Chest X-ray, AP view. Patient: 32 years old, sex F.
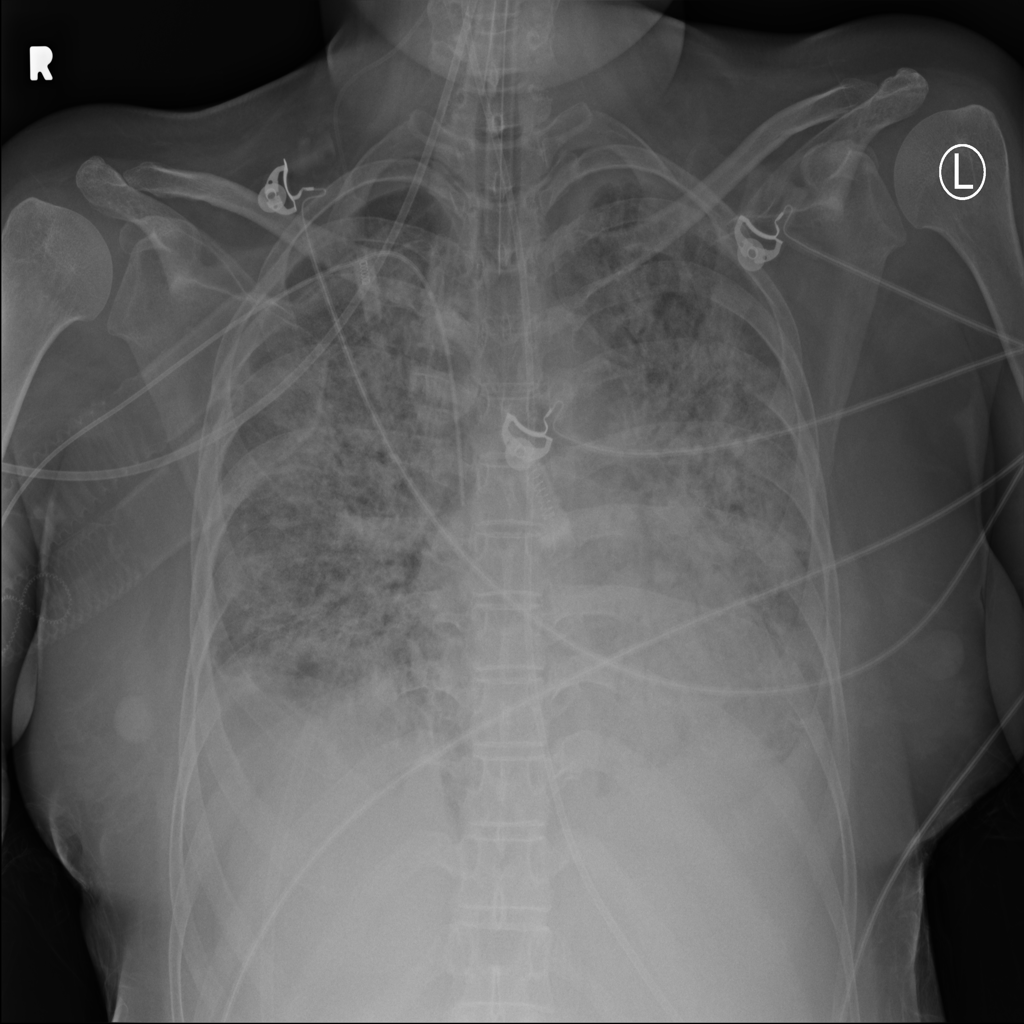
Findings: Infiltration